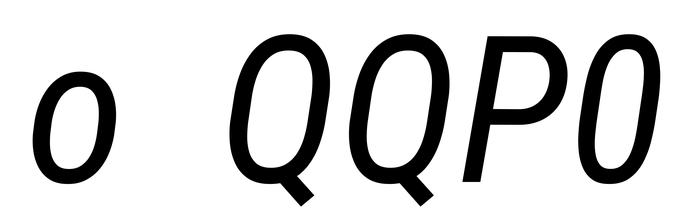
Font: Roboto-Italic_Condensed_Italic